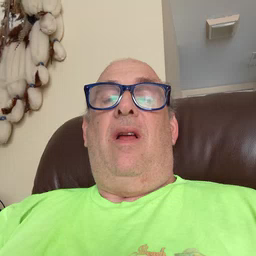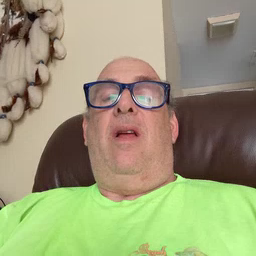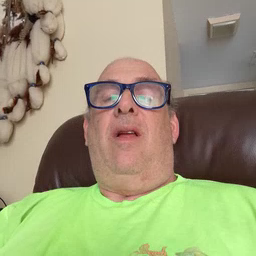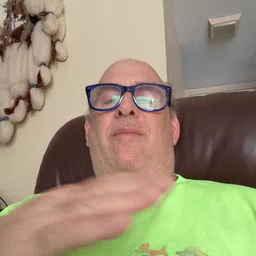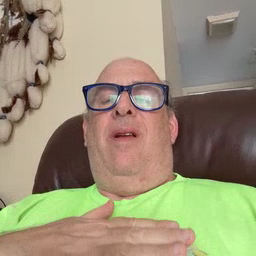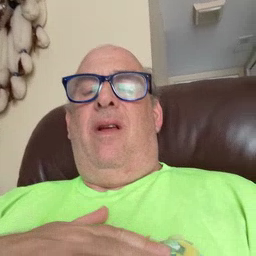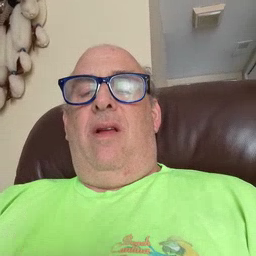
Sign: minemy